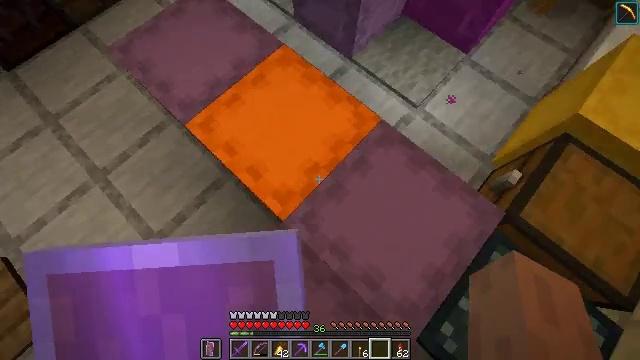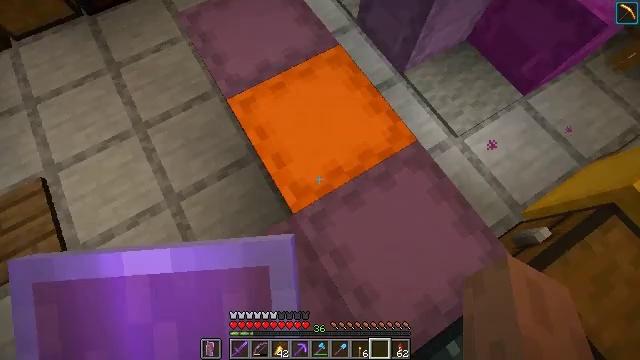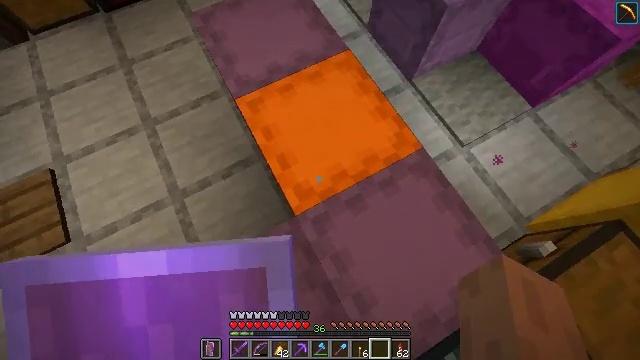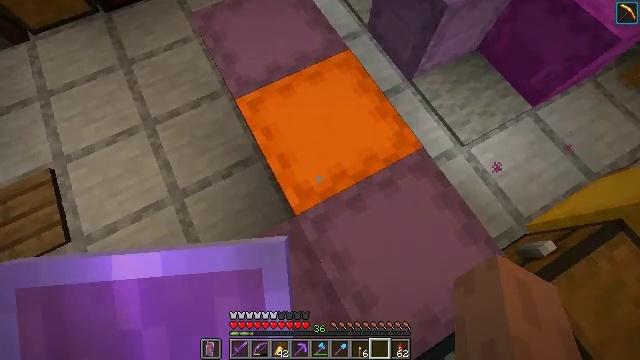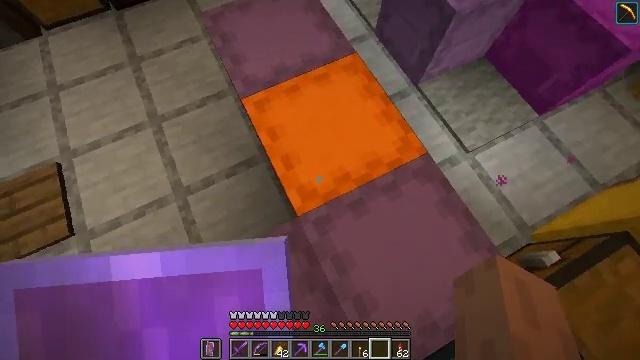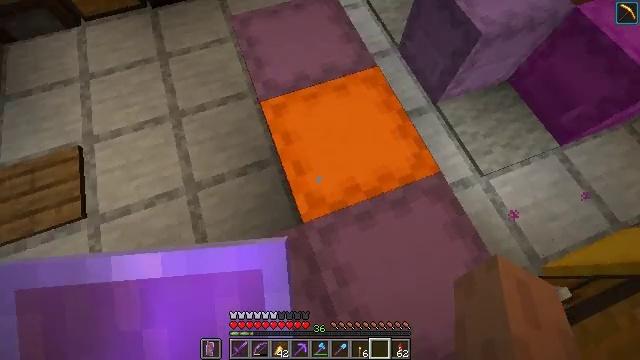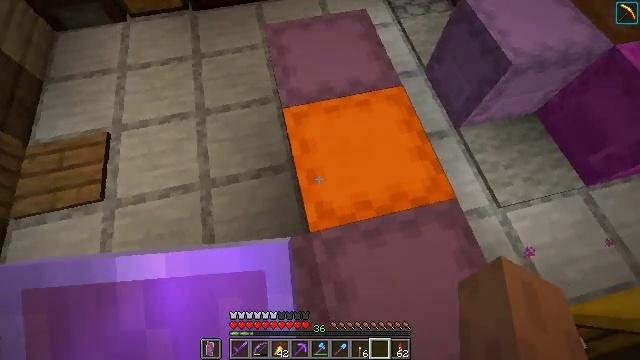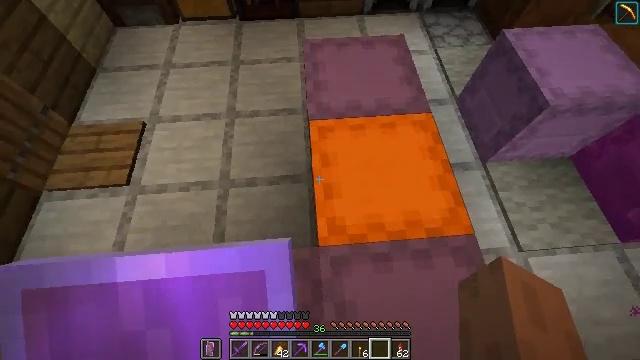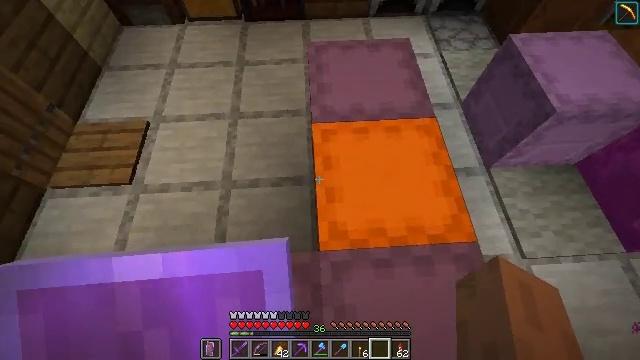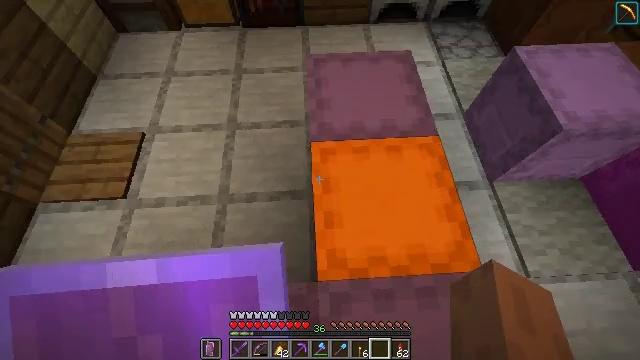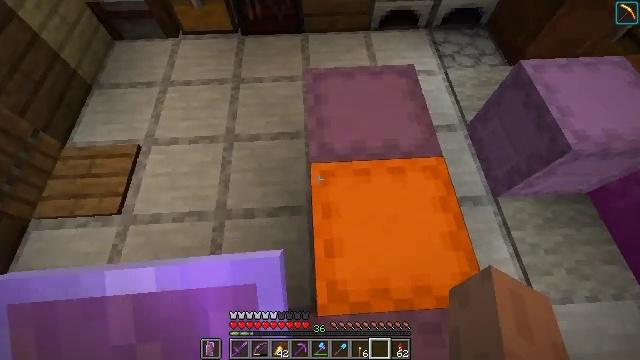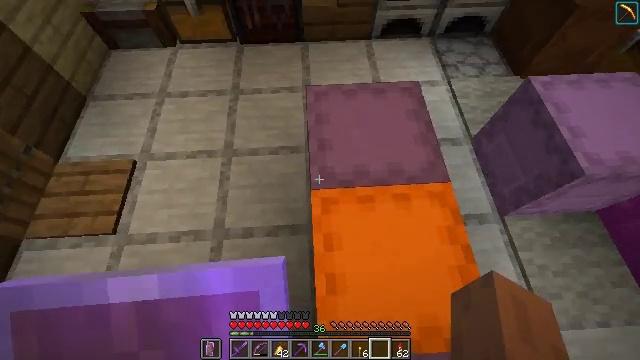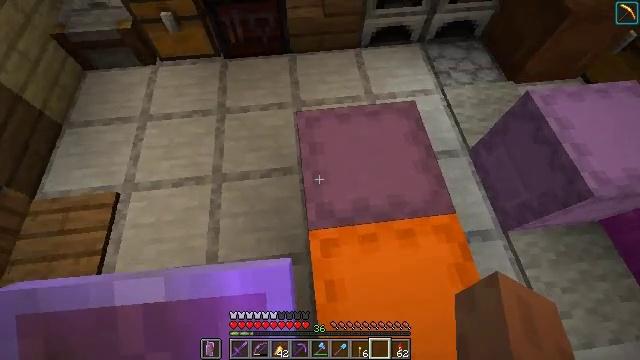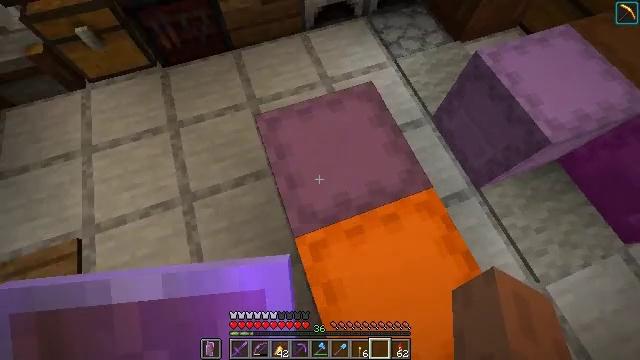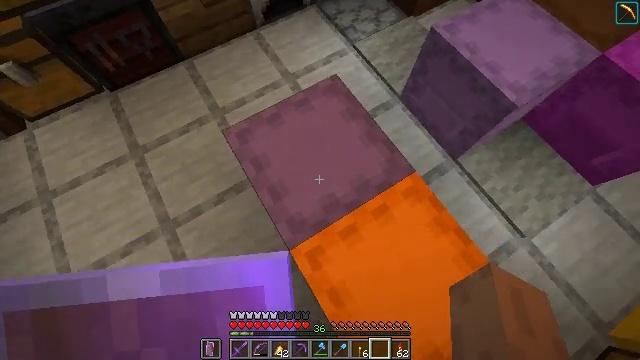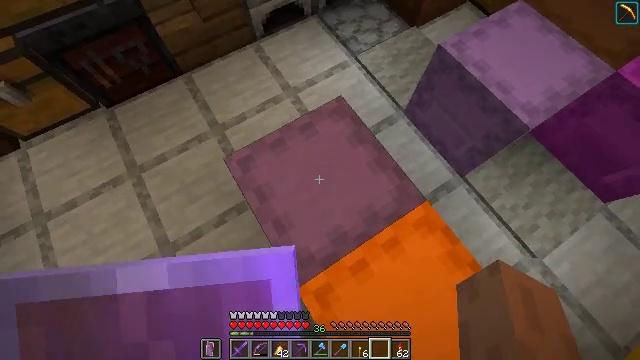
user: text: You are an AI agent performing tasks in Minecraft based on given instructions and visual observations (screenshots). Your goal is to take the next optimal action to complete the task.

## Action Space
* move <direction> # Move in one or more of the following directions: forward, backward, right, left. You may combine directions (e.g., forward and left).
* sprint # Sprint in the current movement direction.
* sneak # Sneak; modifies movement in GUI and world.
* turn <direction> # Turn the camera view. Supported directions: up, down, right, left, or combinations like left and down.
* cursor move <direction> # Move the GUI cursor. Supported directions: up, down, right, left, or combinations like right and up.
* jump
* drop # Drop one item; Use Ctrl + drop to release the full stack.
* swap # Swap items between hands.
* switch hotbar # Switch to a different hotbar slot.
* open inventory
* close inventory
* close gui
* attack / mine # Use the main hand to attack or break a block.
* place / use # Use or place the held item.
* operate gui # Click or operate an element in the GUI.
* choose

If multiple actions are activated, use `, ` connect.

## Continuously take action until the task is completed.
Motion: motion action
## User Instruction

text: Collect the shulker box to move it.
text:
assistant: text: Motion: turn left
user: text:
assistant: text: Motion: turn left
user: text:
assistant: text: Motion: no_op
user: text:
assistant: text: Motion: turn left
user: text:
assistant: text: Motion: turn left and up
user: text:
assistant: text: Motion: turn left and up
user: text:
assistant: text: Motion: turn left and up
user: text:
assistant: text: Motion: move forward, turn left
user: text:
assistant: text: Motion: move forward
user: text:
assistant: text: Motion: move forward
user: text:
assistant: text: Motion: move forward
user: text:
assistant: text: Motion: move forward, turn right
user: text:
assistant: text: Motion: move forward, turn right and down
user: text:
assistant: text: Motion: move forward, turn right and down
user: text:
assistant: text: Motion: no_op
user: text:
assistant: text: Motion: no_op
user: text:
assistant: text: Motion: use / place
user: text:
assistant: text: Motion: use / place
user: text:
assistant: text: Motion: use / place
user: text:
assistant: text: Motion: no_op
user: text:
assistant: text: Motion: no_op
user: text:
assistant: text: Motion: no_op
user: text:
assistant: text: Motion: no_op
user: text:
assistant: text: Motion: no_op
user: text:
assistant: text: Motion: no_op
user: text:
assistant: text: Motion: no_op
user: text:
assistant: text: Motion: no_op
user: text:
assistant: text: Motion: no_op
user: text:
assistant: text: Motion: no_op
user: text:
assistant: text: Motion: no_op